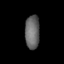
Tissue: skin
Cell type: Epithelial cells
Senescence score: 0.9223
Nuclear area (px): 484
Mean DAPI intensity: 101.946